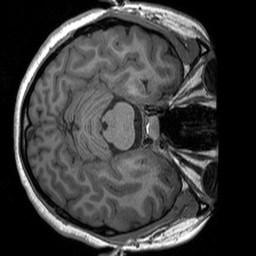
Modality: T1w
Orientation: axial
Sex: female
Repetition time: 1.95 s
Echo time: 0.026 s